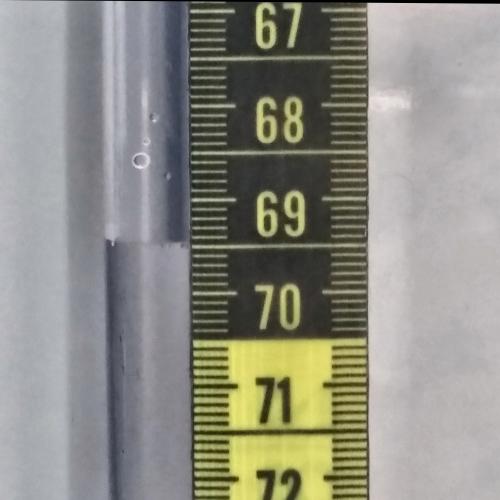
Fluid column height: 69.5 cm